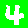
Digit: 4